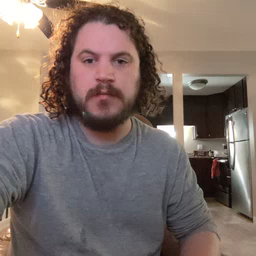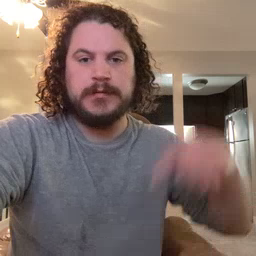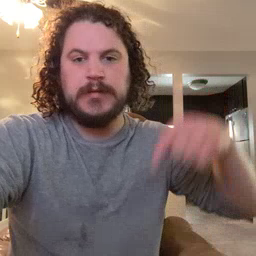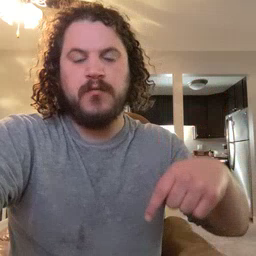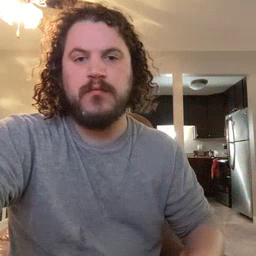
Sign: down